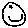
Label: smiley face